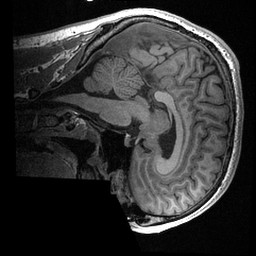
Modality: T1w
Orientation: sagittal
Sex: male
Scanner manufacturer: ge
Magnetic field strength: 3 T
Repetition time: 0.0064 s
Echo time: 0.00281 s